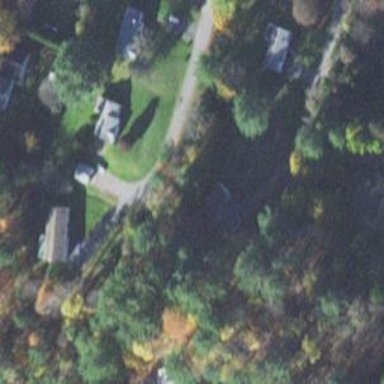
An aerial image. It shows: Simple and straightforward house.